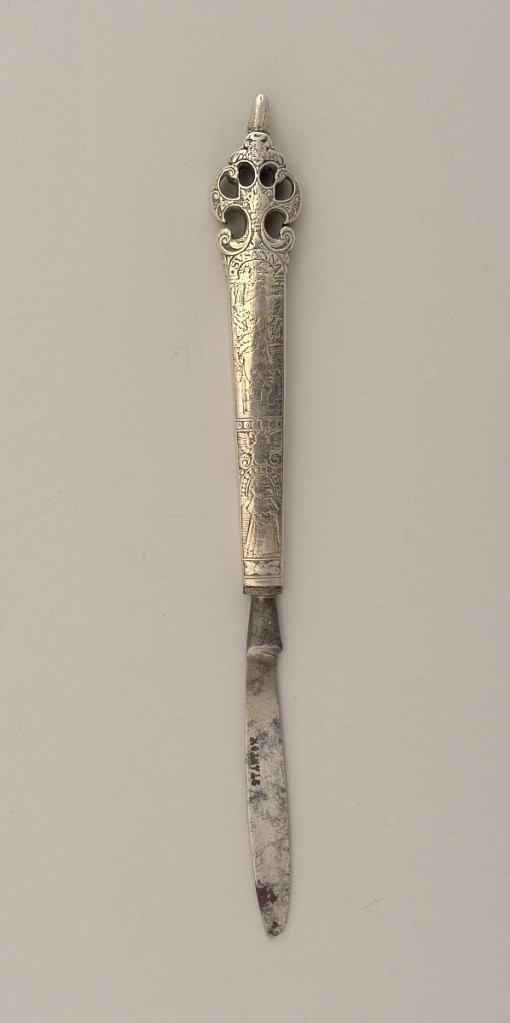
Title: Knife with Engraved Mythical and Biblical Figures
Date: ca. 1621
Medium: silver, steel
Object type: knife
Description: Leaf-shaped blade, point broken of, later replacement. Tapered handle with flat sides, openwork scrolls at the top of handle. Engraved figural design: one side "SUSANNA" and a woman in costume, the other side "S.CATHARI" and a man in costume playing the lute. Engraved on handle: "Elisabet * Le * Brun * Sans Dieu Rien. Anno.1.6.2.2."